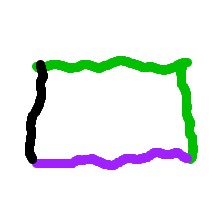
Shape: rectangle